Interaction volume radius: 10 \u00c5
Interaction volume height: 40 \u00c5
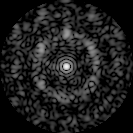
Disorder parameter: 0.7184